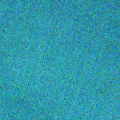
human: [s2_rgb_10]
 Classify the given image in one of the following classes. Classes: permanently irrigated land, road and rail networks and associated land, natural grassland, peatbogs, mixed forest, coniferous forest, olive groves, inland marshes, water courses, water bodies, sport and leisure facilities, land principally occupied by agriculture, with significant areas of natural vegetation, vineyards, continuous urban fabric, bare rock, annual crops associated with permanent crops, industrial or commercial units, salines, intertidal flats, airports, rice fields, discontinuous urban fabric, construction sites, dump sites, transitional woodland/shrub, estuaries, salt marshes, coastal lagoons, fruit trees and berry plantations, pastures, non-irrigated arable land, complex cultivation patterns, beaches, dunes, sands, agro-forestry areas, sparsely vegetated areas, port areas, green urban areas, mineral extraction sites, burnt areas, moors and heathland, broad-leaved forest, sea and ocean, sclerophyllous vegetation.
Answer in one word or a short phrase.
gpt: sea and ocean